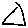
Label: triangle